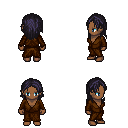
a pixel art fantasy rpg character, female body template, human, dark skin, brown robe, red pants, raven long hairstyle, four views (front, back, left, right), 2x2 character sprite sheet, small pixel art, hard edges, no anti-aliasing